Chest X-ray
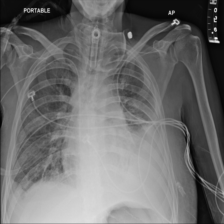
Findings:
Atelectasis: negative
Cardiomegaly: negative
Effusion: positive
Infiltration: negative
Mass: negative
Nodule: negative
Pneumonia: negative
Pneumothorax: negative
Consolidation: negative
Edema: negative
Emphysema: negative
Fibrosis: negative
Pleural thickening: negative
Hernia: negative